Question: I am not sure but this is probably a java question and not specific to android. In the Android SDK, when I type in a "." at a blank line, it shows me an options menu:

The MyThread class is declared inside the MainActivity class (which extends Activity and implements some other interfaces for the UI). Normally this menu shows up when "." operator is placed after an object, and it shows the member data and functions declared in the class, of which that object is an instance of. However, there is no object here but still it is showing me this menu. Why is it doing that? If I just select a function and place it here, which object's function is it that gets executed?
Also, placing this "." in position 1 shows me an error. Position 1 is just inside the MainActivity class. Why does it show error here, but not at the position shown in the picture?
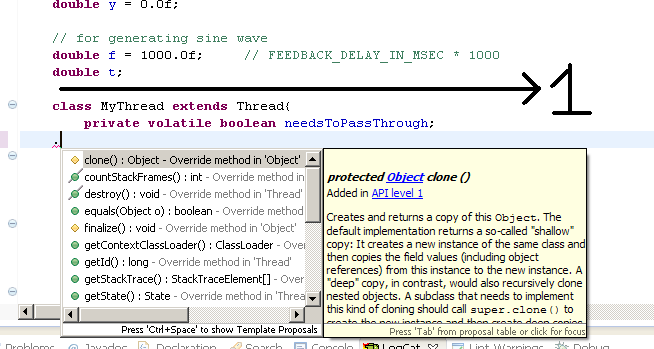
Answer: The '.' will bring up the autocomplete-help in eclipse when you're your class (position 1 is outside your class, so it will give an error/warning instead) - all the methods you see are methods that your class inherits from its superclasses, and are available to you to use or override. All objects of classes you make in Java are actually subclasses of Object, and since you extended thread as well, you get a good amount of different methods from those to choose from.
The '.' will only work in inner classes or methods, it would seem - if you try to use 'Ctrl + Space' at position 1, it should bring up a context-menu similar to what you get with '.' in other places. It's also worth mentioning that this is actually a feature of Eclipse (generally referred to as auto assist or content assist), the IDE, and not the Java programming language itself. To be fair, most good IDEs will have similar features, so it's an easy mistake to make :)
You can take a closer look at this and chance your preferences under
'Window -> Preferences -> JAVA -> Editor -> ContentAssist', although I reccomend not fiddling with the default settings unless you have some very specific thing you want to change.